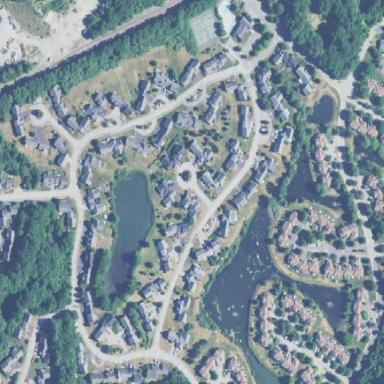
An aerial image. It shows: Residential area.